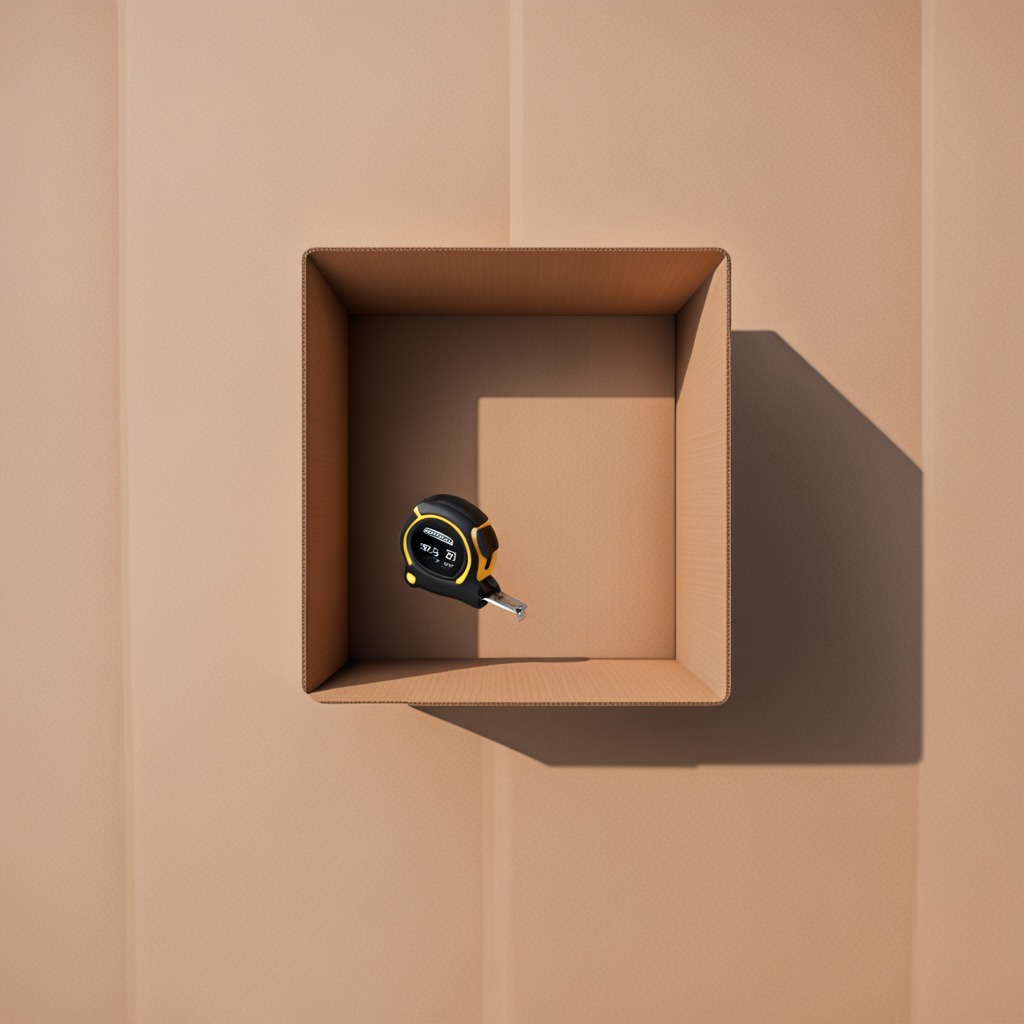
A measuring tape is lying on the cardboard box surface in an outdoor workshop during daytime bright natural light soft shadows slightly creased but